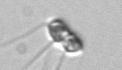
Label: Chaetoceros